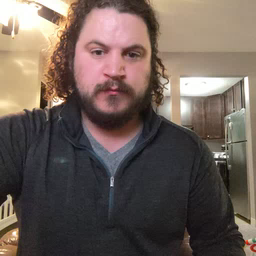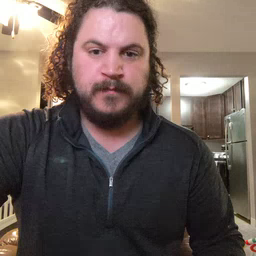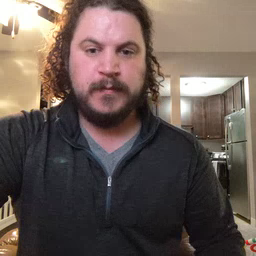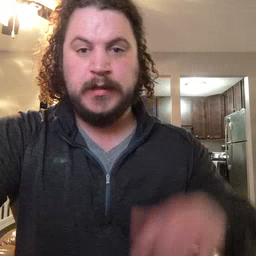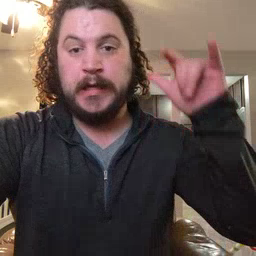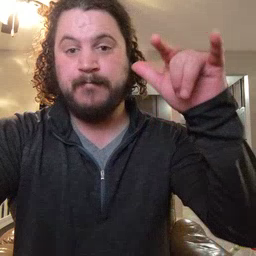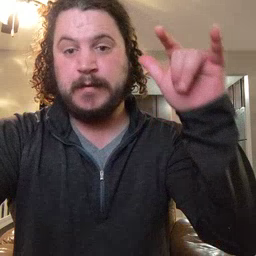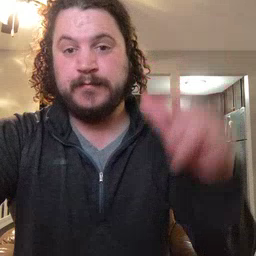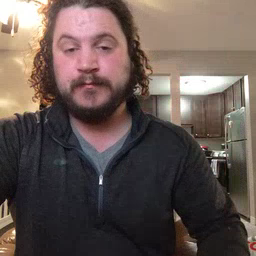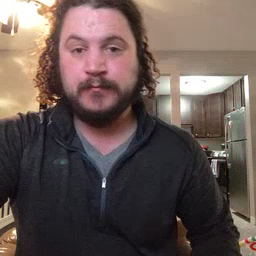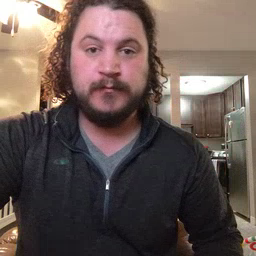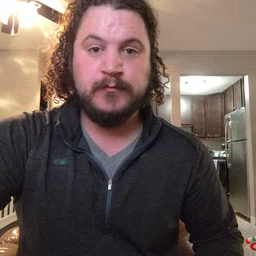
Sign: airplane